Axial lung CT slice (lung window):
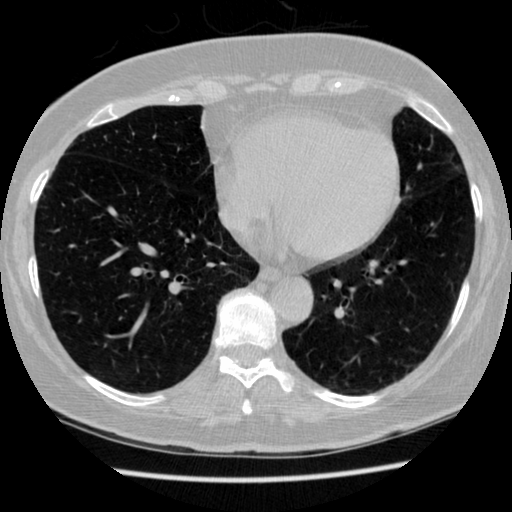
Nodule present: no